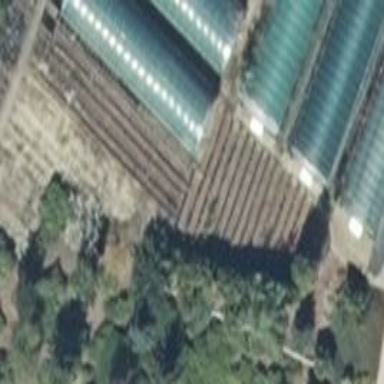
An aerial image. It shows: Greenhouse.